Question: What I'm trying to accomplish is to auto-generate tags/keywords for a file upload, basing these keywords from the filename.
I have accomplished auto-generating for each upload, as shown here:

But I have now moved on to trying to auto-generate . Similar to titles, but with more formatting. First, I run the string through <URL>
I am happy with it, but I need to . I have not found a solution on how to remove a word entirely if it contains a number. The solutions I have found like <URL> removes numbers alone.
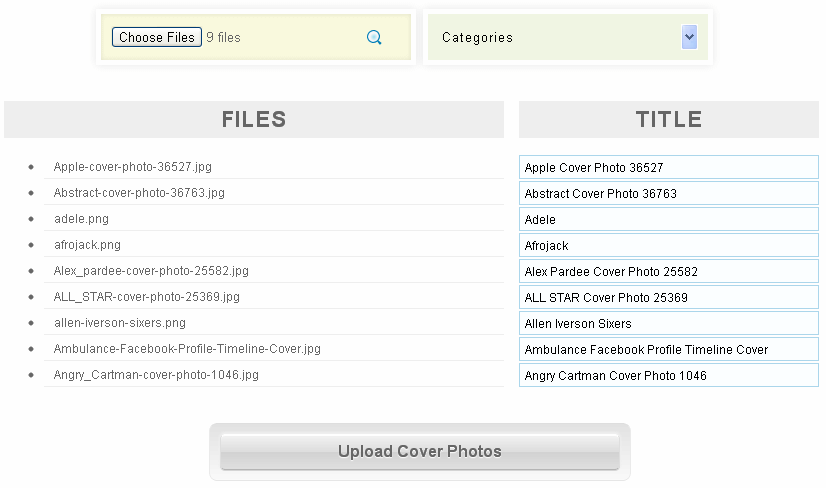
Answer: To remove all words which contain a number, use:
'''
string = string.replace(/[a-z]*\d+[a-z]*/gi, '');
'''